Question: I am trying to implement the responsive bootstrap navigation bar but having trouble handling the collapsed state.
Once I resize the window I get to the state where this button appears:

When I click this button nothing happens.
Below I attached my code for my current navigation bar. Could it be the naming of the divs that is wrong? When I read the documentation it says that the collapse plugin is required - shouldn't this plugin be included in the standard bootstrap for angular?
I also tried this solution: <URL> - but it is as if when the state is changed in the 'collapse="isCollapsed"' no effect is achieved.
'''
<nav class="navbar navbar-default" role="navigation" >
<div class="container-fluid">
<!-- Brand and toggle get grouped for better mobile display -->
<div class="navbar-header">
<button type="button" class="navbar-toggle" data-toggle="collapse" data-target="#navbar-collapse-1">
<span class="sr-only">Toggle navigation</span>
<span class="icon-bar"></span>
<span class="icon-bar"></span>
<span class="icon-bar"></span>
</button>
<a class="navbar-brand" href="#">My Application</a>
</div>
<!-- Collect the nav links, forms, and other content for toggling -->
<div class="collapse navbar-collapse" id="navbar-collapse-1" ng-controller="HeaderController">
<ul class="nav navbar-nav">
<li ng-class="{ active: isActive('/logbook')}"><a href="#/logbook">Log Books</a></li>
<li ng-class="{ active: isActive('/logentry')}"><a href="#/logentry">Logs</a></li>
</ul>
<ul class="nav navbar-nav navbar-right">
<li ng-class="{ active: isActive('/logentry/create')}"><a href="#/logentry/create">Create Log</a></li>
<li ng-class="{ active: isActive('/status')}"><a href="#/status">Show Status</a></li>
<li ng-class="{ active: isActive('/statistics')}"><a href="#/statistics">Statistics</a></li>
</ul>
</div><!-- /.navbar-collapse -->
</div><!-- /.container-fluid -->
</nav>
'''
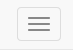
Answer: If you are not using twitter bootstrap's javascript then you can use <URL>'s 'collapse' directive to collapse your navbar. Just make sure to put an 'ng-click' directive on the '.navbar-toggle' button to negate the current value of the collapse variable. Add another 'ng-click' to the '.navbar-collapse' element to collapse the navbar when a link has been clicked.
<URL>
'''
<body ng-click="collapse = false">
<div class="navbar navbar-default" ng-click="$event.stopPropagation()">
<div class="container-fluid">
<div class="navbar-header">
<button type="button" class="navbar-toggle"
ng-click="collapse = !collapse">
<span class="sr-only">Toggle navigation</span>
<span class="icon-bar"></span>
<span class="icon-bar"></span>
<span class="icon-bar"></span>
</button>
<a class="navbar-brand">
Title
</a>
</div>
<div class="collapse navbar-collapse"
ng-controller="HeaderController"
collapse="!$parent.collapse" ng-click="$parent.collapse = false">
<ul class="nav navbar-nav navbar-right">
<li><a href="">link</a></li>
</ul>
</div>
</div>
</div>
</body>
'''
UPDATE:
<URL> I noticed that you have an 'ng-controller' within the '.navbar-collapse' item, since an 'ng-controller' creates a child scope, you have to use 'collapse="!$parent.collapse"' and 'ng-click="$parent.collapse = false"' within that element itself. The plunker has been updated above, check it out.
<URL>"' to the '.navbar' element to avoid collapsing it while the user is clicking the '.navbar-toggle'.